七年级 · 度量几何学
如图, 把两个大小一样的直角三角形重叠在一起, 将其中一个三角形沿着点 $B$ 到 $C$ 方向平移到三角形 $\mathrm{DEF}$的位置, $\mathrm{AB}=9, \mathrm{DH}=3$, 平移距离为 4 , 则阴影

部分的面积是 $\qquad$ .
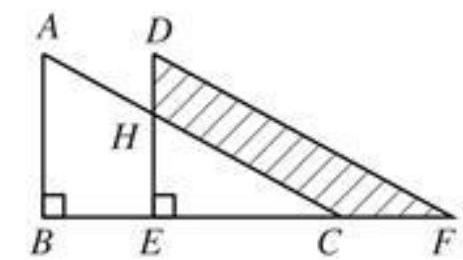
答案: 【答案】 30

【解析】

【分析】

本题考查了平移的性质, 对应点连线的长度等于平移距离, 平移变化只改变图形的位置不改变图形的形状, 熟记各性质并判断出阴影部分面积等于梯形 $A B E H$ 的面积是解题的关键. 先判断出阴影部分面积等于梯形 $A B E H$ 的面积, 再根据平移变化只改变图形的位置不改变图形的形状可得 $D E=A B$, 然后求出 $H E$, 根据平移的距离求出 $B E=4$, 然后利用梯形的面积公式列式计算即可得解.

【解答】

解: $\because \triangle A B C$ 沿着点 $B$ 到点 $C$ 的方向平移到 $\triangle D E F$ 的位置,

$\therefore S_{\triangle A B C}=S_{\triangle D E F}, \quad D E=A B=9, \quad B E=4$,

$\therefore$ 阴影部分面积等于梯形 $A B E H$ 的面积,
$\because A B=9, \quad D H=3$,

$\therefore H E=D E-D H=9-3=6$,

$\therefore$ 阴影部分的面积 $=\frac{1}{2} \times(6+9) \times 4=30$.

故答案为: 30 .